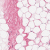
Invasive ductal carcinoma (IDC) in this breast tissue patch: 0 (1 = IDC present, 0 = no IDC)